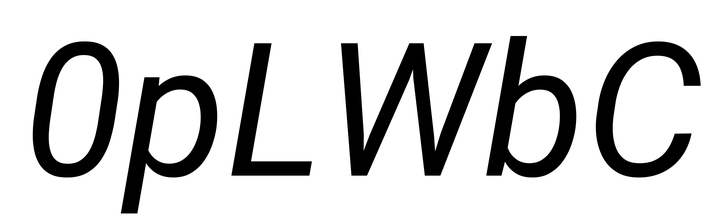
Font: Roboto-Italic_Italic